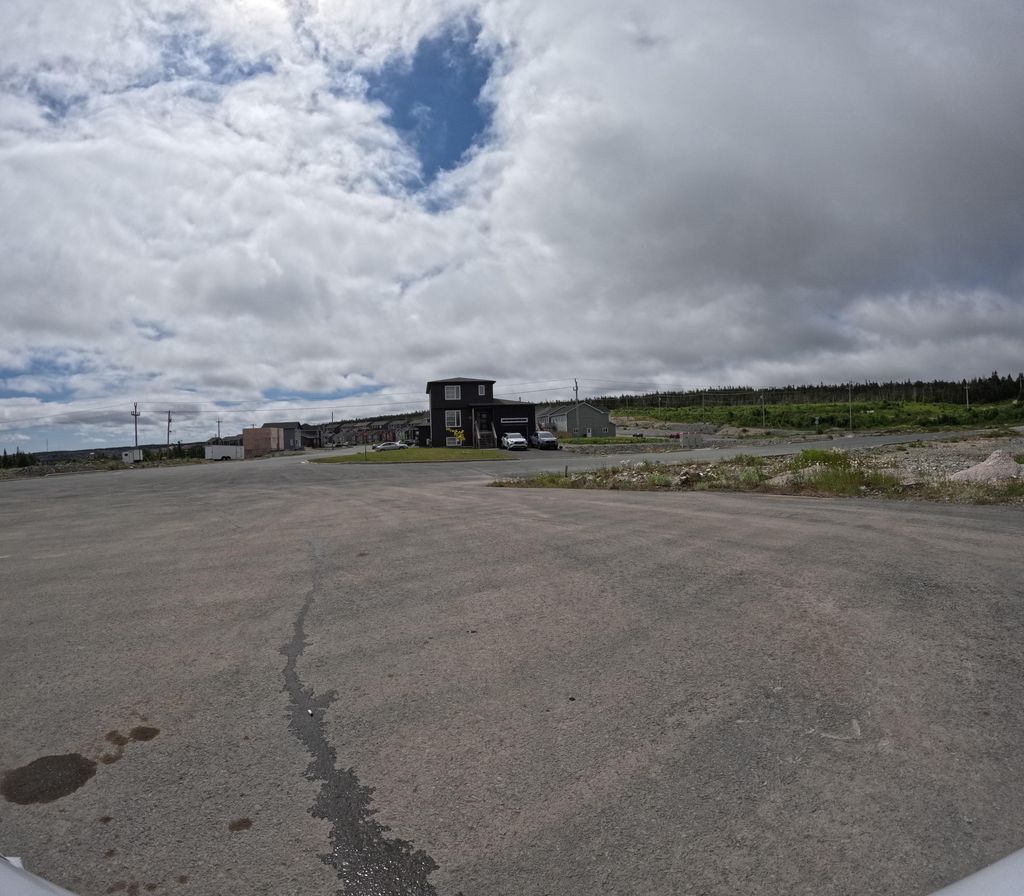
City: st_johns